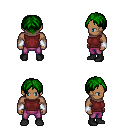
a pixel art fantasy rpg character, male body template, human, dark skin, maroon sleeveless shirt, magenta pants, green parted hairstyle, white cloth bracers, black shoes, four views (front, back, left, right), 2x2 character sprite sheet, small pixel art, hard edges, no anti-aliasing